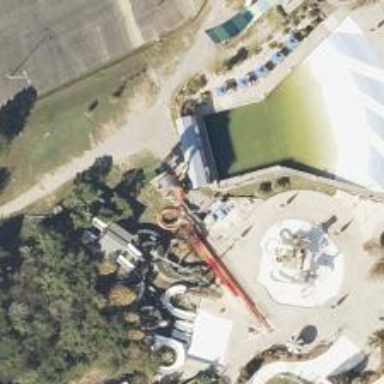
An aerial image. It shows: Water slide attraction.